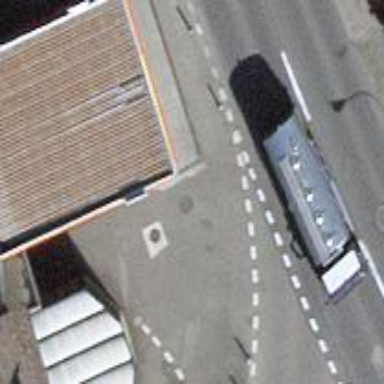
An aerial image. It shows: Fuel station with roof.